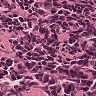
Metastatic tissue present: no